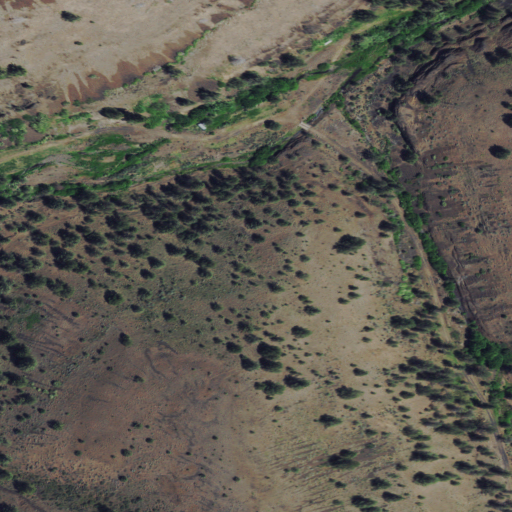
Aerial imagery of valley in Oregon named Laughlin Hollow containing shrub and grassland